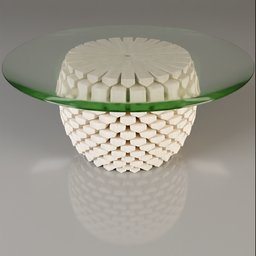
Label: furniture